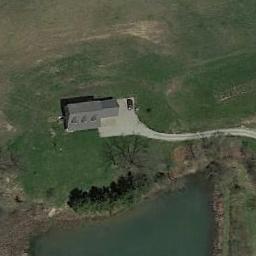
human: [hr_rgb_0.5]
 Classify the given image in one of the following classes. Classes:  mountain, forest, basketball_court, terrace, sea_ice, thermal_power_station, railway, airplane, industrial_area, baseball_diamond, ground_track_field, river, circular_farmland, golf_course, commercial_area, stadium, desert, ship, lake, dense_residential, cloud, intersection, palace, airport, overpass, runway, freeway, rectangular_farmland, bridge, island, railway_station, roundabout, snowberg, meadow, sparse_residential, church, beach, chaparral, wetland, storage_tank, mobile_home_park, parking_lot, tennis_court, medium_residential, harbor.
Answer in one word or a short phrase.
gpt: sparse_residential